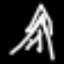
Label: The Eiffel Tower